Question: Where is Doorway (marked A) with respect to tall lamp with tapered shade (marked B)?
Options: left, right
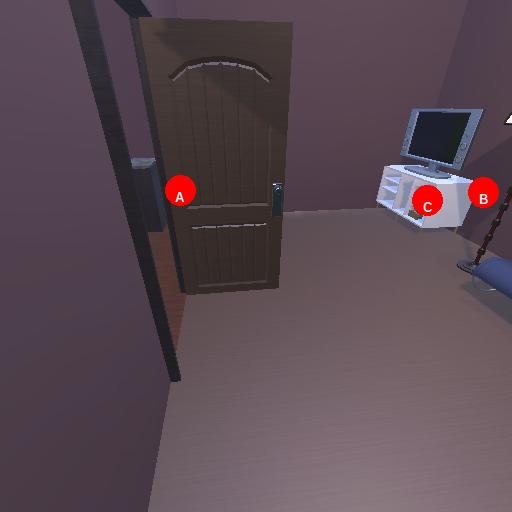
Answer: left